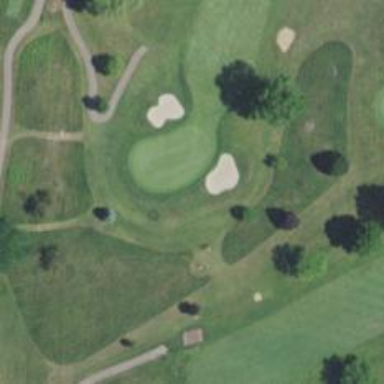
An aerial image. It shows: View of golf hole.